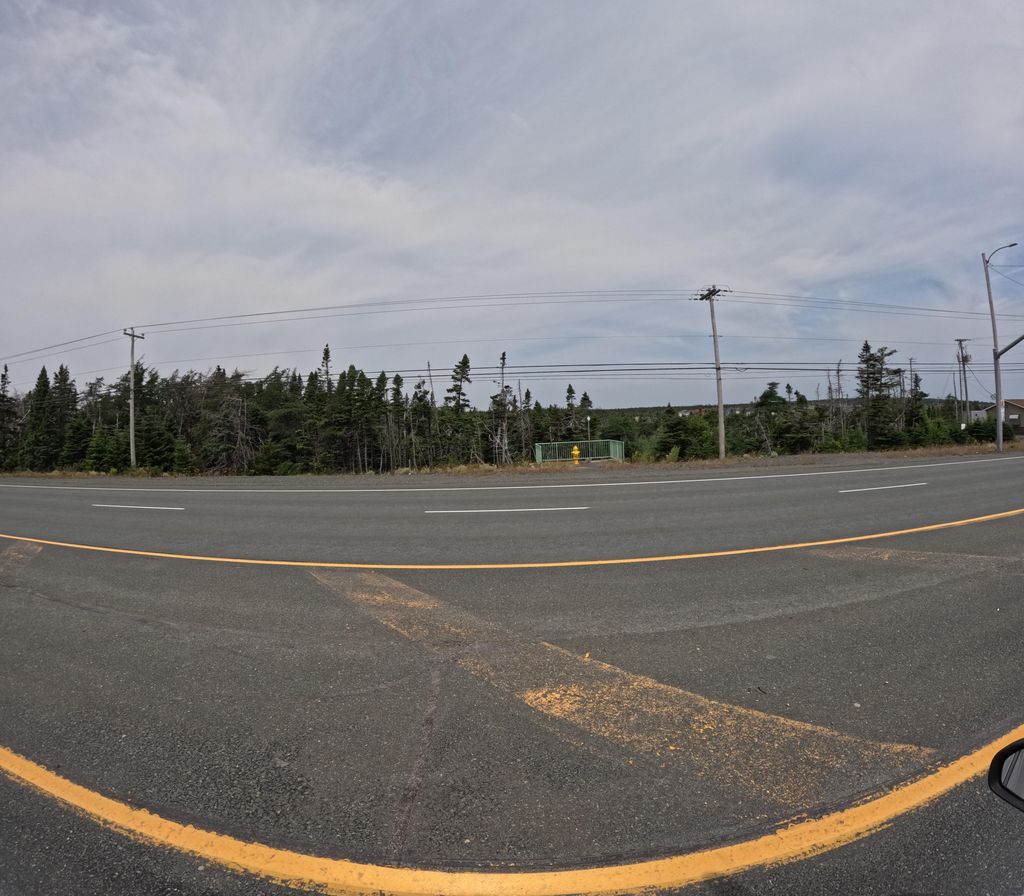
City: st_johns